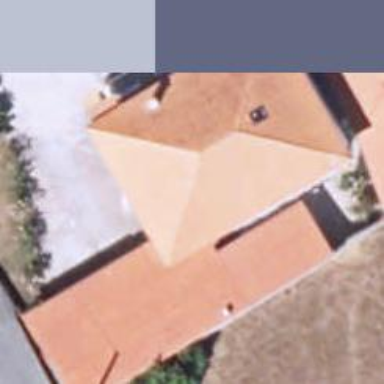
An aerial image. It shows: Garage.